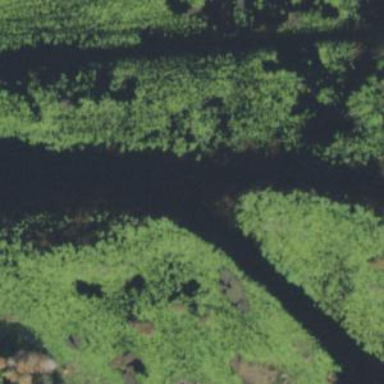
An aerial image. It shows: Wetland area.